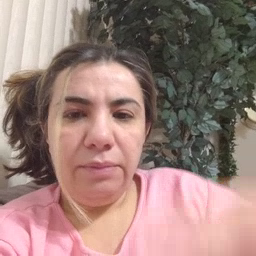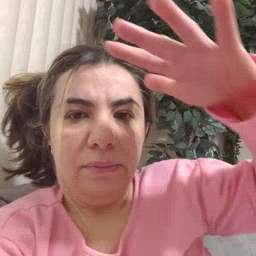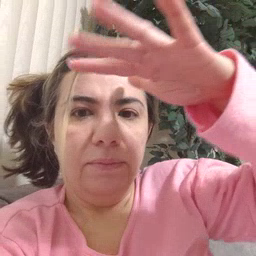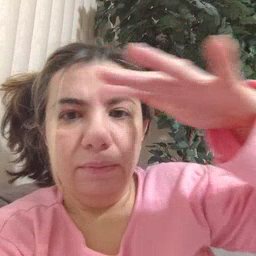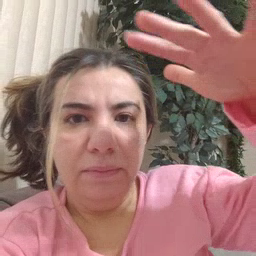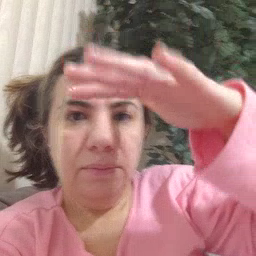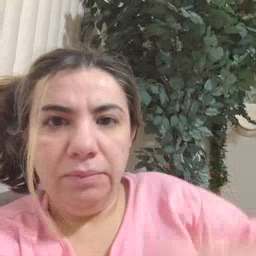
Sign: helicopter